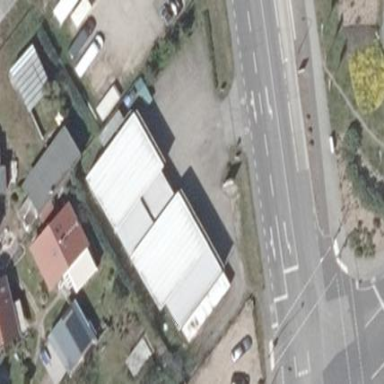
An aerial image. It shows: Commercial building housing car repair shop.